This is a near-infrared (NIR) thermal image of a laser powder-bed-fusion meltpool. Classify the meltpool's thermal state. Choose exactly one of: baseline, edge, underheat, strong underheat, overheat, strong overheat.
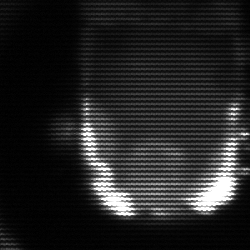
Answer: baseline